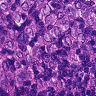
Metastatic tissue present: yes